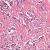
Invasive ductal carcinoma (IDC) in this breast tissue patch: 1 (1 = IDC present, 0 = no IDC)